Question: If I have 2 points (x0,y0) which is the center of the circle, and another point (x,y) (this is the red dot on the circle boundary in the image). How can I get the angle of the dot?
Note, it should return an angle in degrees, from [0,360). The red dot angle in the image is approximately 70 degrees.
How can I do this in python?
Thanks
This doesn't seem to work.
'''
(dx, dy) = (x0-x, y-y0)
angle = atan(float(dy)/float(dx))
if angle < 0:
angle += 180
'''

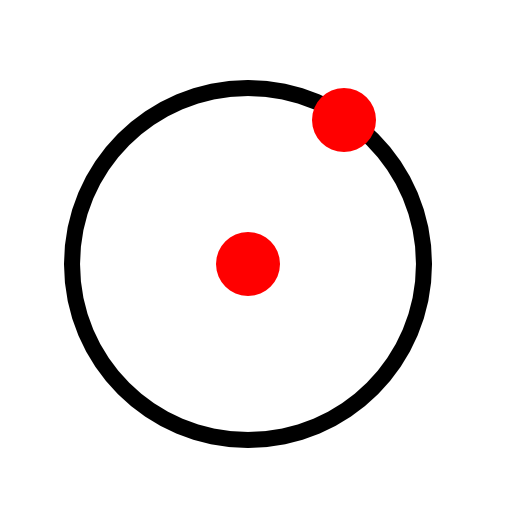
Answer: You were very close :-)
Change this:
'''
angle = atan(float(dy)/float(dx))
'''
To this:
'''
angle = degrees(atan2(float(dy), float(dx)))
'''
The function is between than because it considers the signs to the inputs and goes all the way around the circle:
'''
atan2(...)
atan2(y, x)
Return the arc tangent (measured in radians) of y/x.
Unlike atan(y/x), the signs of both x and y are considered
'''
The function converts from radians to degrees:
'''
degrees(...)
degrees(x)
Convert angle x from radians to degrees.
'''
Also, as Rich and Cody pointed-out you need to fix your calculation.